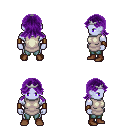
a pixel art fantasy rpg character, male body template, dark elf, purple skin, white tunic, teal pants, purple loose hair, silver tiara, leather bracers, brown shoes, four views (front, back, left, right), 2x2 character sprite sheet, small pixel art, hard edges, no anti-aliasing